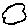
Label: cloud